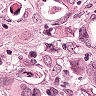
Metastatic tissue present: yes